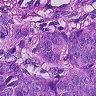
Metastatic tissue present: yes